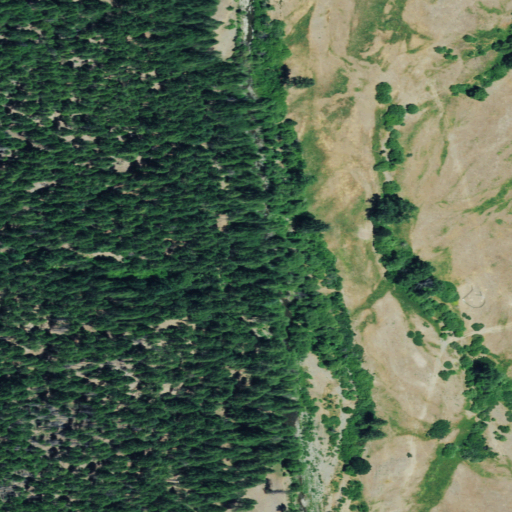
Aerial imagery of valley in California named Clover Gulch containing evergreen forest, shrub, deciduous forest, and grassland